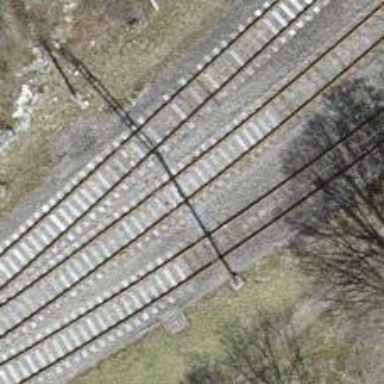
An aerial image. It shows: Railway track with electrified contact lines. This is siding track.